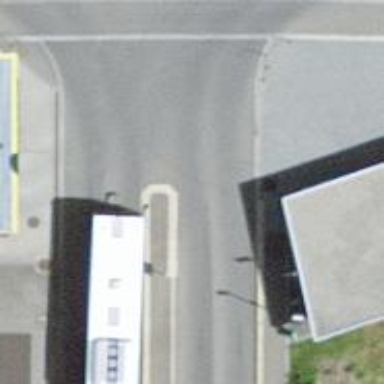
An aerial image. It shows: Platform for public transport. The platform is located by the road.